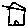
Label: house